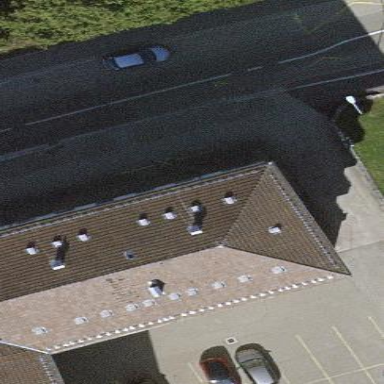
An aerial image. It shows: Apartments building with side-hipped roof shape.